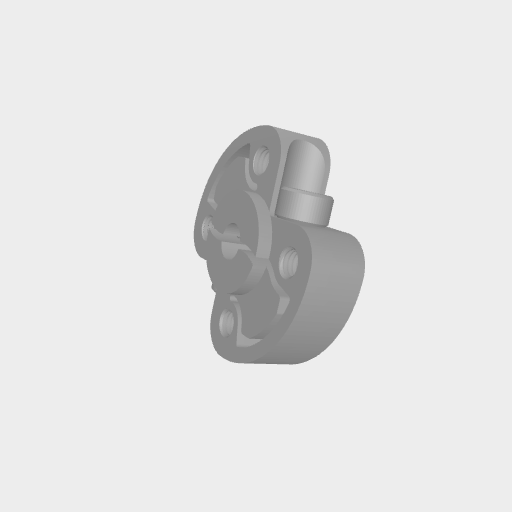
Part: SonicHub5ID